Field crop: maize
Growth stage: 2
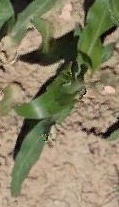
Species: maize